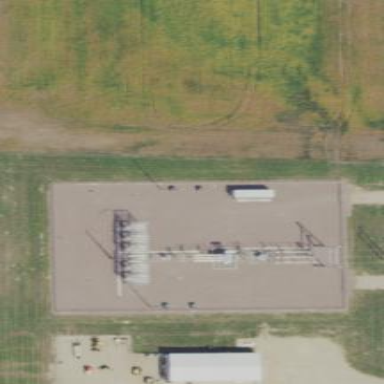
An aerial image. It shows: Power substation dedicated to generation.